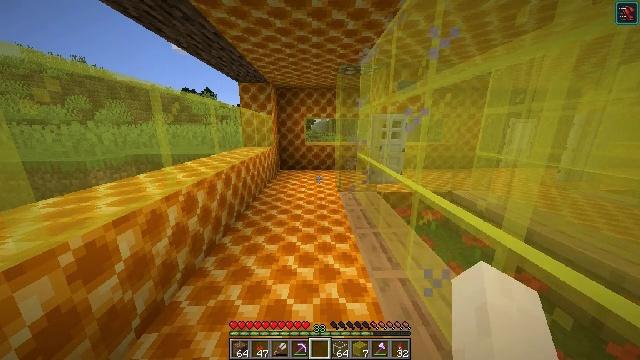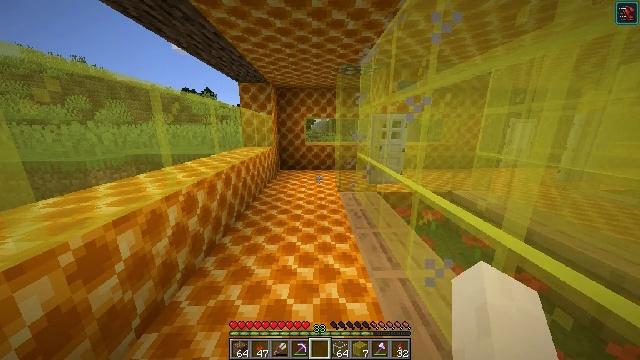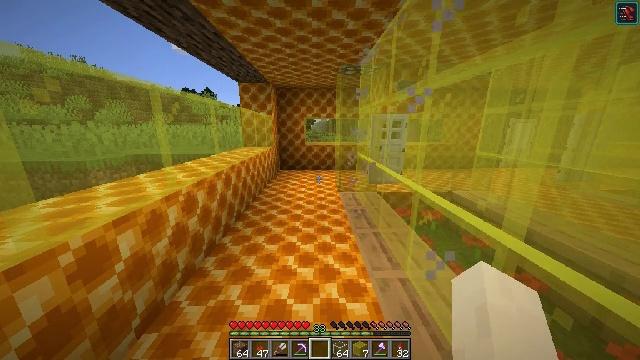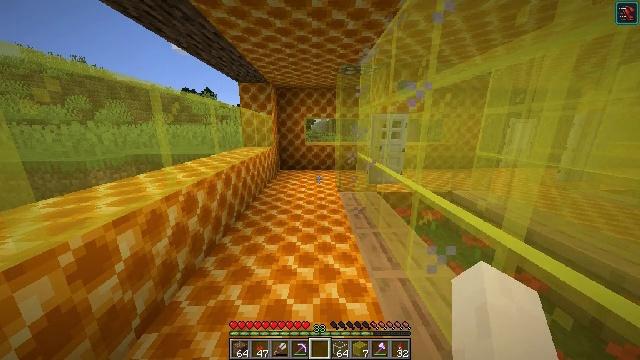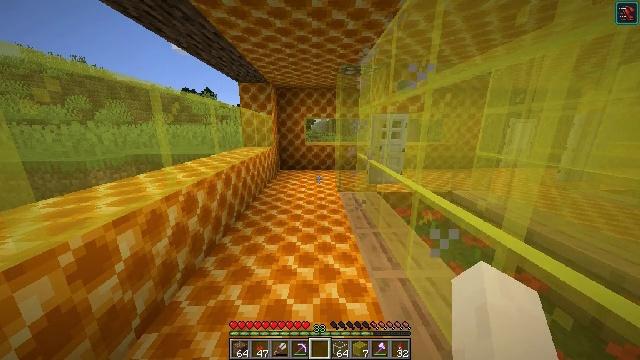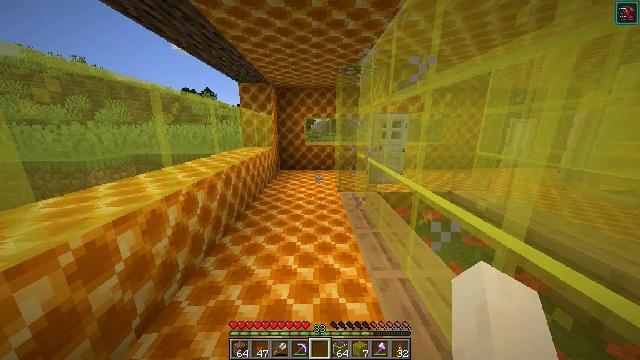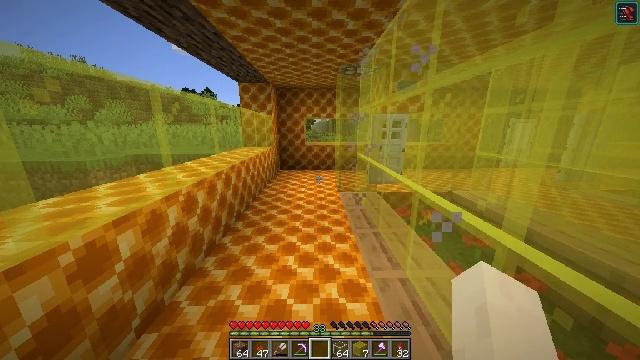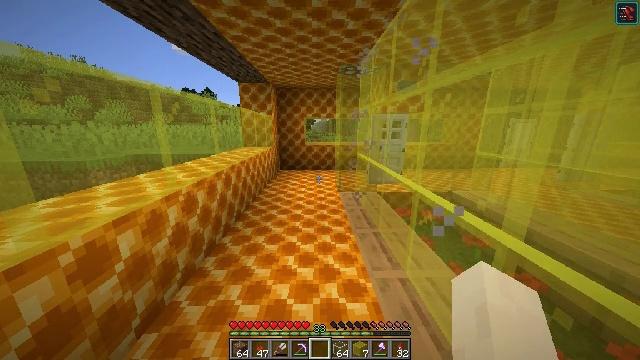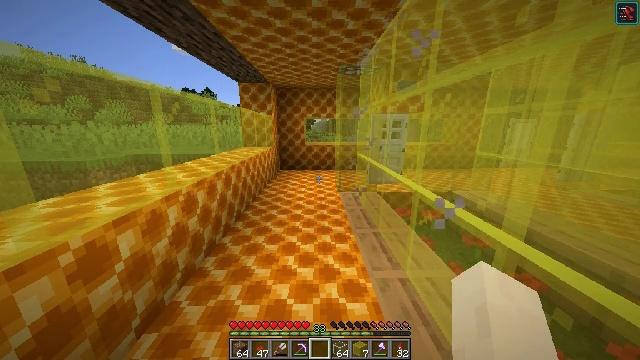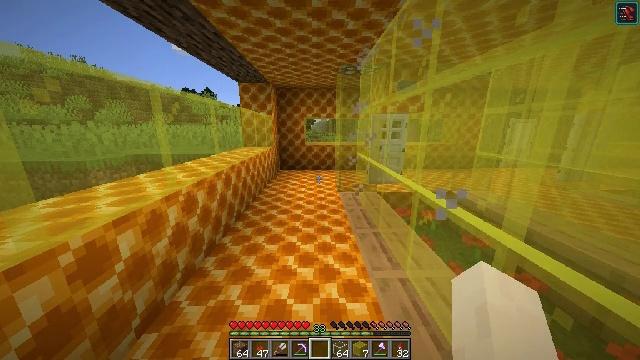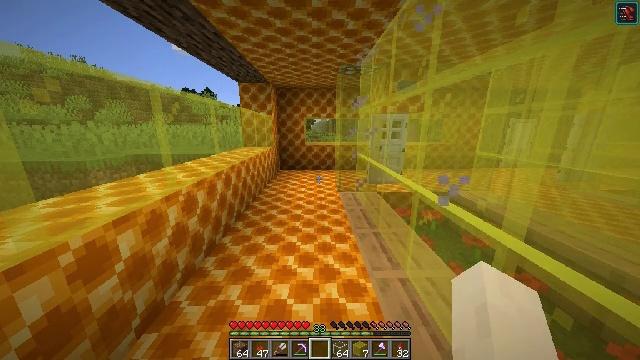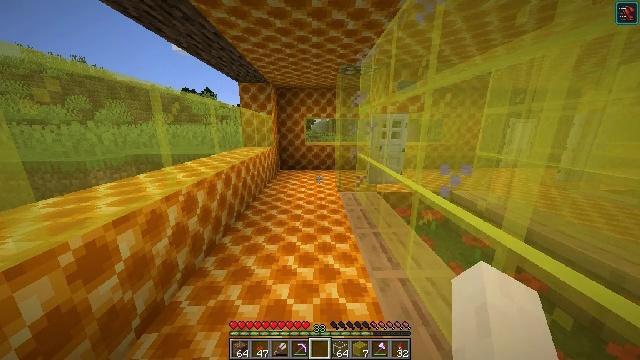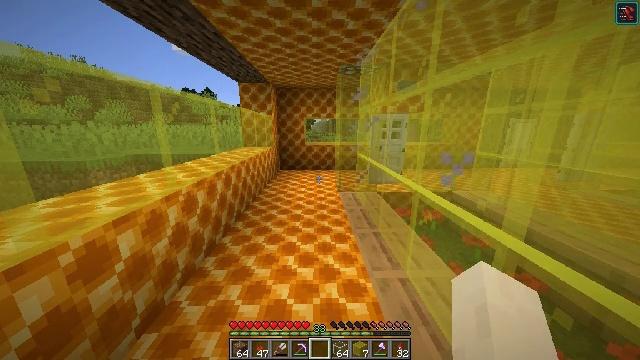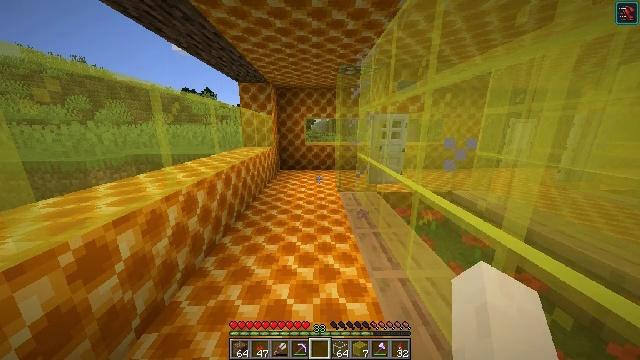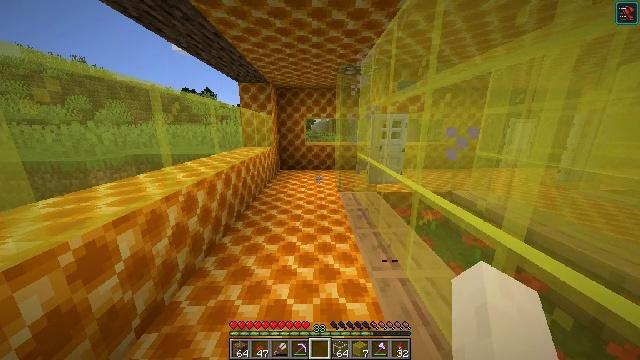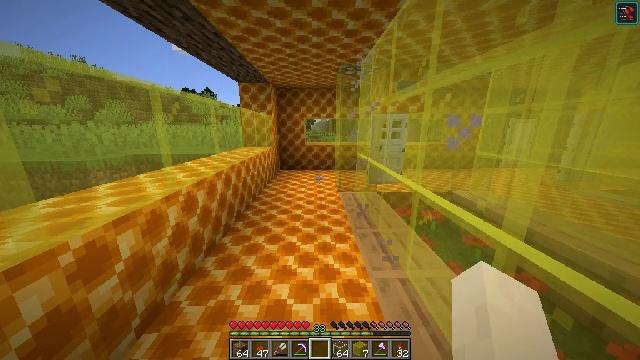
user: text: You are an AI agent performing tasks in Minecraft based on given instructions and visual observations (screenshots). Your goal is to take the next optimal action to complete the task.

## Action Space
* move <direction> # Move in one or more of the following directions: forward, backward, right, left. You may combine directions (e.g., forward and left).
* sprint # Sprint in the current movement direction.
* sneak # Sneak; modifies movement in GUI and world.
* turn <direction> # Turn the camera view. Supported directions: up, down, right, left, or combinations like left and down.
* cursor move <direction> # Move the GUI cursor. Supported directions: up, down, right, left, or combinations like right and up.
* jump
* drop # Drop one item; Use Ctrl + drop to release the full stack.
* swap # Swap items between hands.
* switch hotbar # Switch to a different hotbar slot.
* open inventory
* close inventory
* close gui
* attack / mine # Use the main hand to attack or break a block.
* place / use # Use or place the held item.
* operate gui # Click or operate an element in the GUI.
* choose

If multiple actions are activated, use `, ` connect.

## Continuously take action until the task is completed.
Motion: motion action
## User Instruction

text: Craft a honeycomb block.
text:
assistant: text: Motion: no_op
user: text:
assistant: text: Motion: no_op
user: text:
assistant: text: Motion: no_op
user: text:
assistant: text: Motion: no_op
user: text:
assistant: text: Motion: no_op
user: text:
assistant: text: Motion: no_op
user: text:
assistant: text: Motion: no_op
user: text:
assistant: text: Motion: no_op
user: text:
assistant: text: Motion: no_op
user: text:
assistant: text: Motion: no_op
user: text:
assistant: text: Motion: no_op
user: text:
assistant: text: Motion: no_op
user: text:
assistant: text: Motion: no_op
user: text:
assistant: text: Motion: no_op
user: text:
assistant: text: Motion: no_op
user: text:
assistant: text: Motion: no_op
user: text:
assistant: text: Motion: no_op
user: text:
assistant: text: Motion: no_op
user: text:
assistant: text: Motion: no_op
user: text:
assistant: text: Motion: no_op
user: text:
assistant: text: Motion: no_op
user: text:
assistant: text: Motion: no_op
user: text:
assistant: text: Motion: no_op
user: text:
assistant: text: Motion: no_op
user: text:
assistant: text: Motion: no_op
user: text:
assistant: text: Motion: no_op
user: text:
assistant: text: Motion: no_op
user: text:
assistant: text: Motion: no_op
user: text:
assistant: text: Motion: no_op
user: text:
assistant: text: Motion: no_op